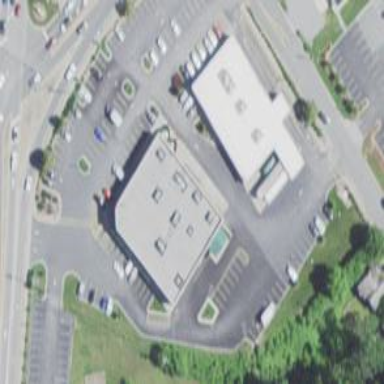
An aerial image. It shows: Retail building.